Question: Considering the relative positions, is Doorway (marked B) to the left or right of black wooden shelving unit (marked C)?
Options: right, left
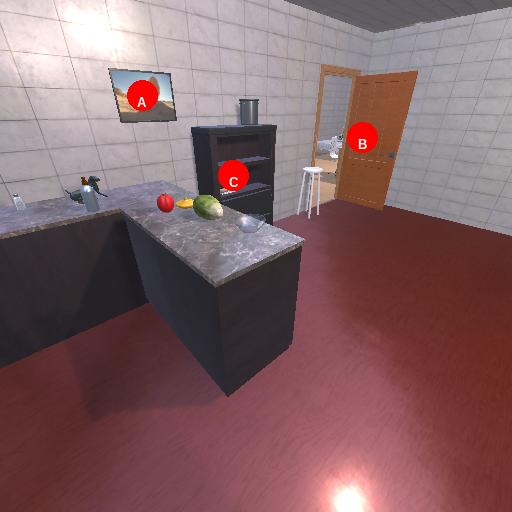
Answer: right